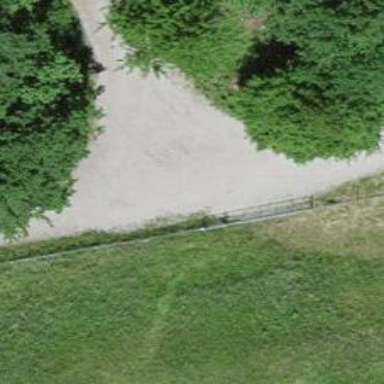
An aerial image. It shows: Track with fine gravel surface. The track type is grade 2.